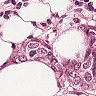
Metastatic tissue present: yes